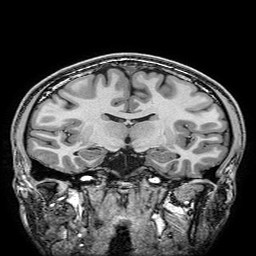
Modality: T1w
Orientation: sagittal
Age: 22
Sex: male
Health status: healthy